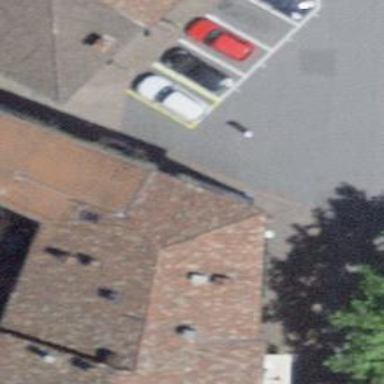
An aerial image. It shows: Ice cream stand or shop.